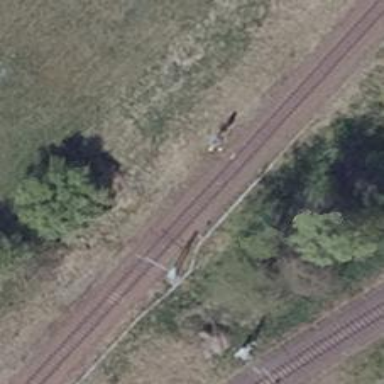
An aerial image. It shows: Railway signal.